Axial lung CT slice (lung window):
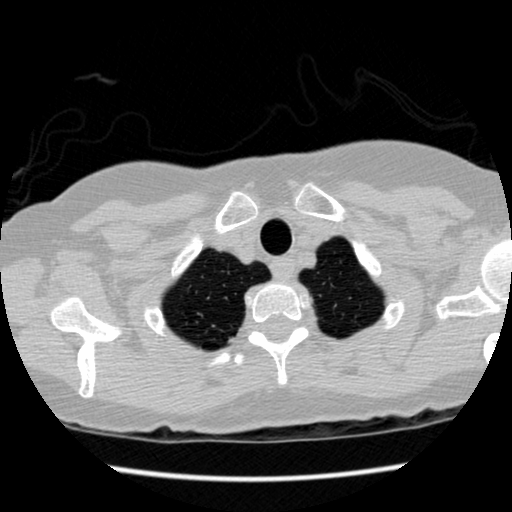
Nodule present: no